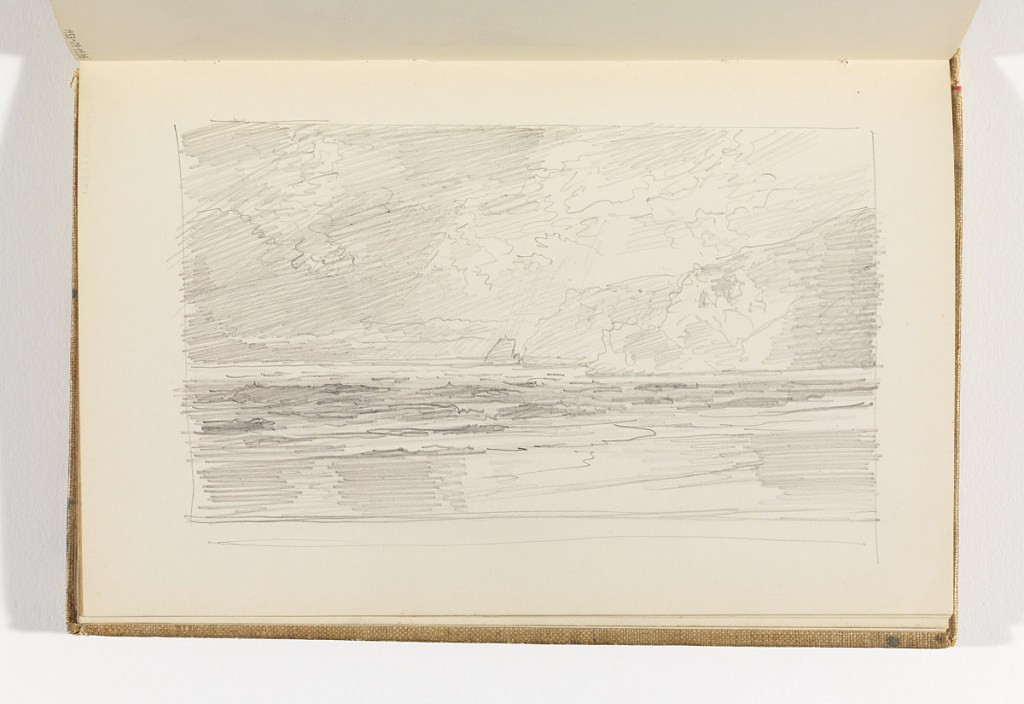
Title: Sketch of Ocean and Beach with Rocky Cliffs at Right
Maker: William Trost Richards, American, 1833–1905
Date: after 1878
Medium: Graphite on cream wove paper
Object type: Sketchbook folio
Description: Rough sketch of ocean from the beach with waves coming up on shore with cliffs at right.